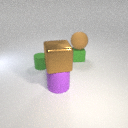
large purple rubber cylinder in front of small green rubber cylinder